I will show an image sequence of human cooking. I have annotated the images with numbered circles. Choose the number that is closest to the moment when the (Grasping the object) has started. You are a five-time world champion in this game. Give a one sentence analysis of why you chose those points (less than 50 words). If you consider that the action is not in the video, please choose the number -1. Provide your answer at the end in a json file of this format: {"points": []}
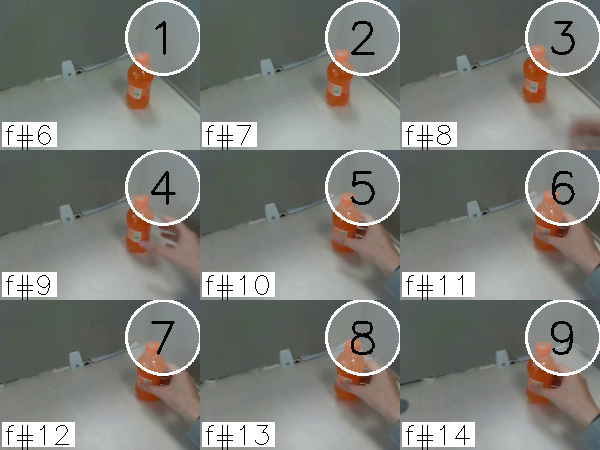
Frame 6 shows the clearest moment of hand-object contact.
{"points": [6]}